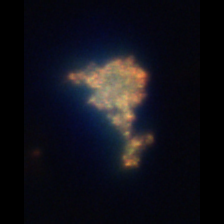
Taxon: Unknown_detritus
Group: Unknown